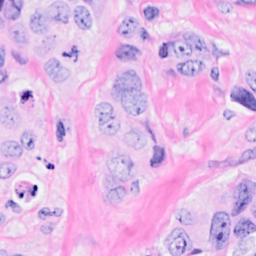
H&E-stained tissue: Breast